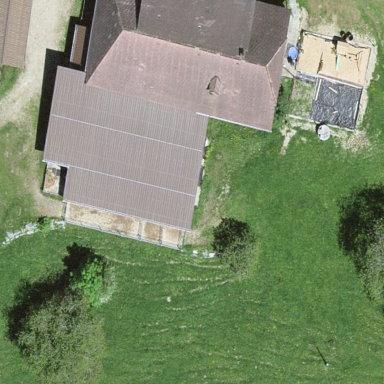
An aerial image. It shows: Farm building.